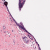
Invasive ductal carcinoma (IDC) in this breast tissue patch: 0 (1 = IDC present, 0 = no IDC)